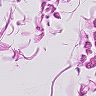
Metastatic tissue present: no